Field crop: maize
Growth stage: 1
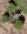
Species: chenopodium